Interaction volume radius: 5 \u00c5
Interaction volume height: 15 \u00c5
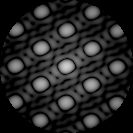
Disorder parameter: 0.01837